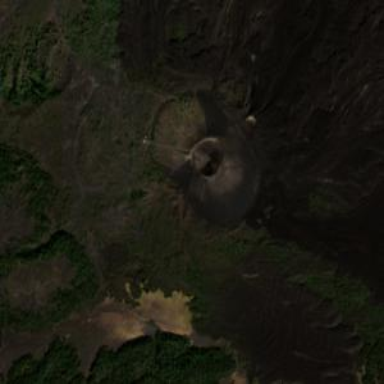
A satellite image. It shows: Majestic volcano in its natural splendor.